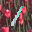
Label: 1